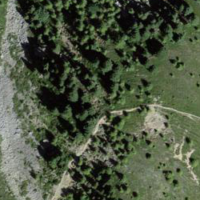
EUNIS habitat code: 43
Species observed at this site:
Bartsia alpina